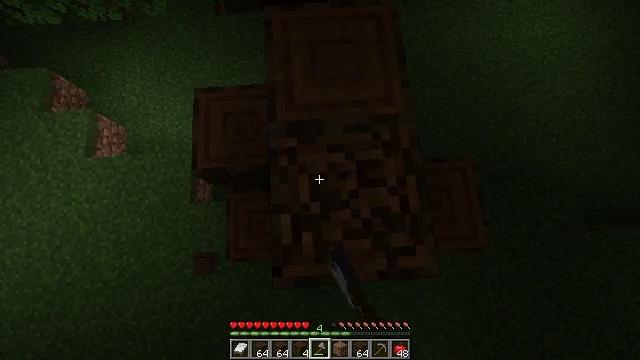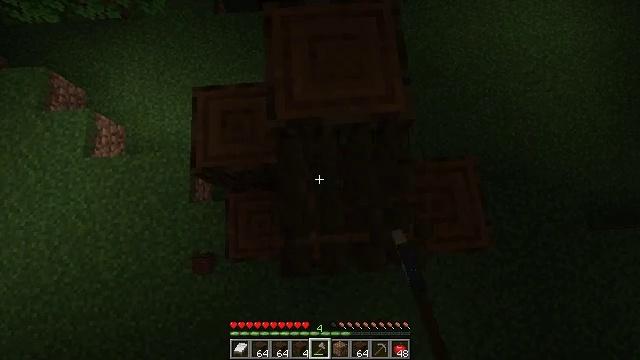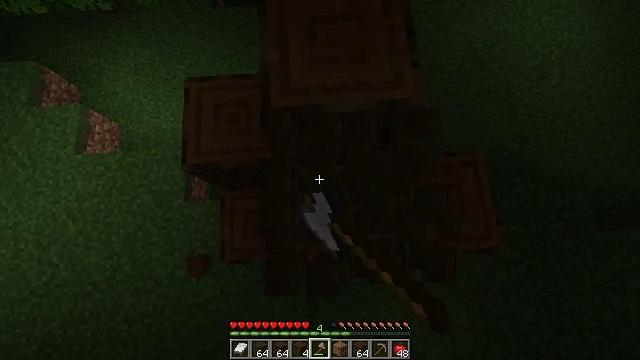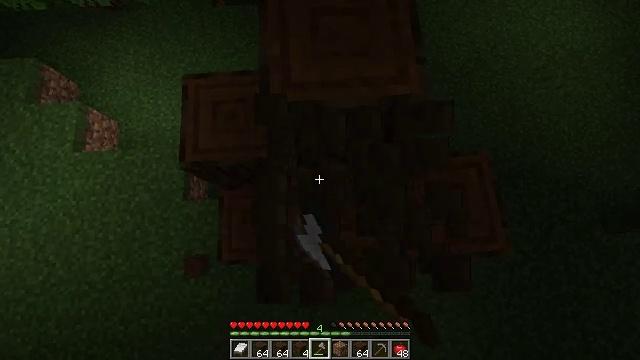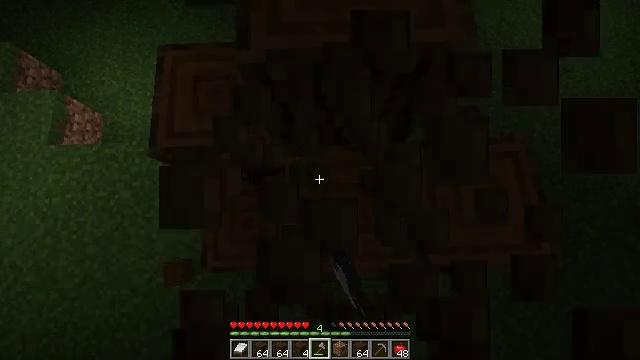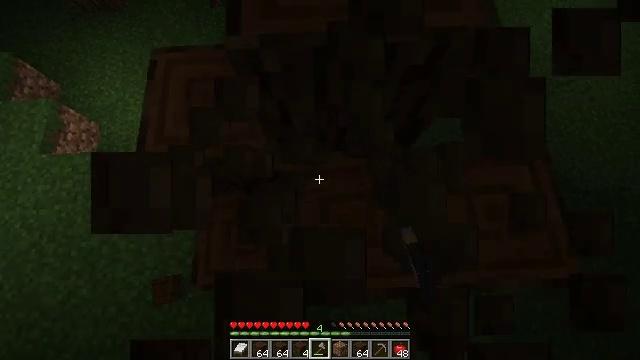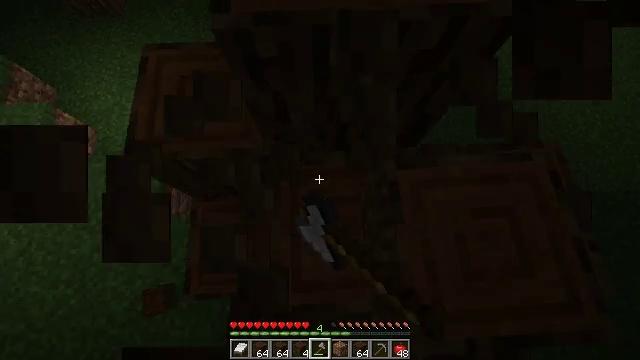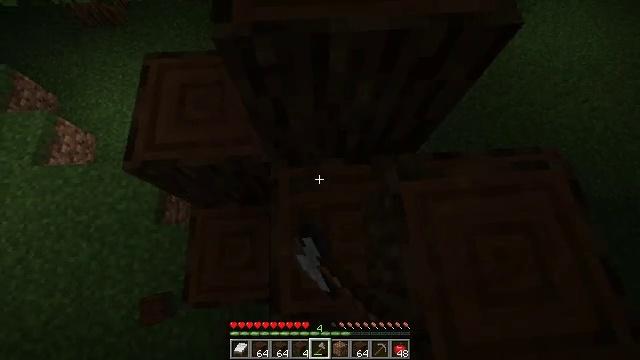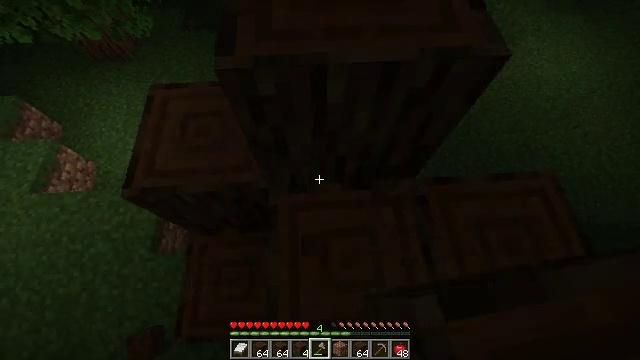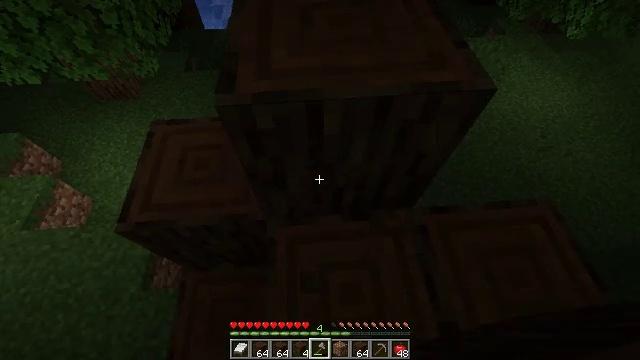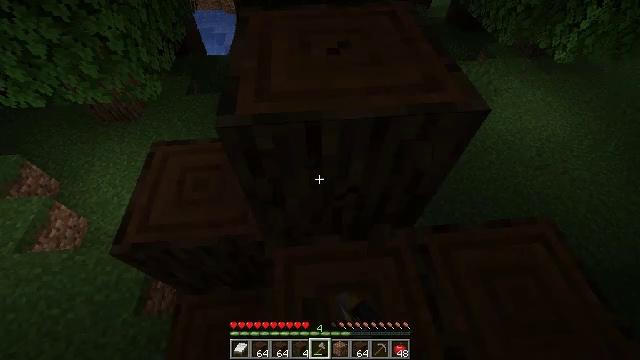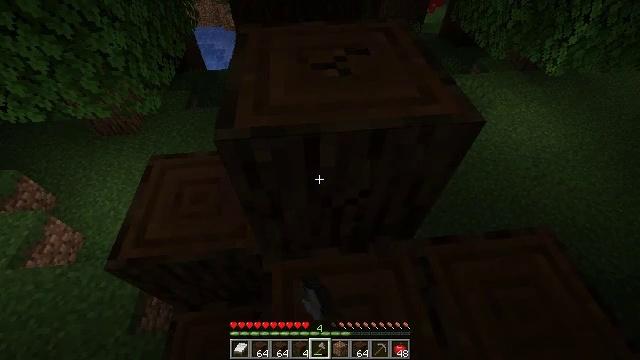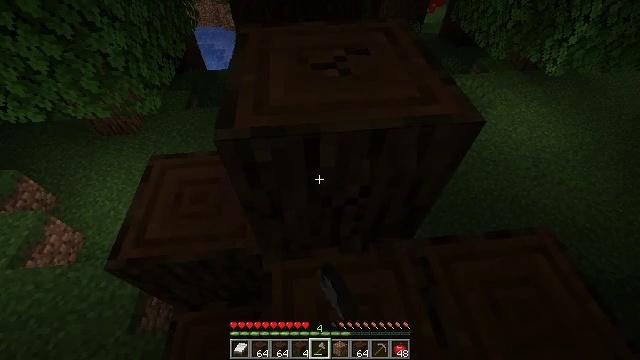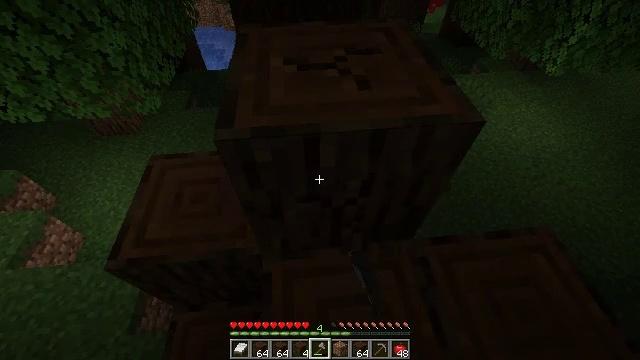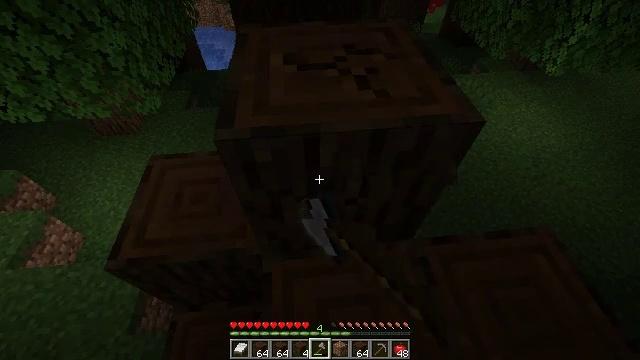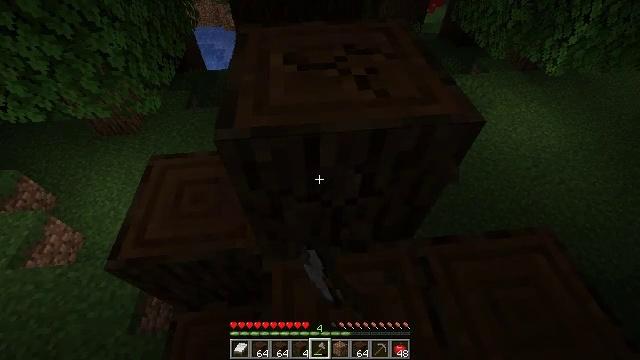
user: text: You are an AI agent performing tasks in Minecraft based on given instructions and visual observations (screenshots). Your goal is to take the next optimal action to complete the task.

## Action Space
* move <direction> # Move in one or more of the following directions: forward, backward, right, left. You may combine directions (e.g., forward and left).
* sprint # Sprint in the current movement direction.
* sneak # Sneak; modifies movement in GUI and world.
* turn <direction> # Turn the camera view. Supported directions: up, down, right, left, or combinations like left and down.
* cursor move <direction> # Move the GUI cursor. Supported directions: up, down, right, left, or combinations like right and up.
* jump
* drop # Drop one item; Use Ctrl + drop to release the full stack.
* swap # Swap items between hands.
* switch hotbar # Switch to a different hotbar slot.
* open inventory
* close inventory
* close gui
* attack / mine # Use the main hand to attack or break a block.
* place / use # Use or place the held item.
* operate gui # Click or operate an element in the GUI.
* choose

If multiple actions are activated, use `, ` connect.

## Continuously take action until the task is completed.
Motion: motion action
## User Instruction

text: Gather dark oak log for crafting.
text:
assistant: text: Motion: attack / mine
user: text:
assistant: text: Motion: attack / mine
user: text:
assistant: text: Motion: attack / mine
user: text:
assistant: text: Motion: attack / mine
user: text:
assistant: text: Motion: turn up, attack / mine
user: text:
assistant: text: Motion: turn up, attack / mine
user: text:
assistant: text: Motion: turn up, attack / mine
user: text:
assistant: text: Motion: turn up, attack / mine
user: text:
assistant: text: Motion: turn right and up, attack / mine
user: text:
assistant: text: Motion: turn up, attack / mine
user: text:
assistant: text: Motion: turn up, attack / mine
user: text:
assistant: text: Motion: attack / mine
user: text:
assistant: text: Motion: attack / mine
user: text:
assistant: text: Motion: attack / mine
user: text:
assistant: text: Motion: attack / mine
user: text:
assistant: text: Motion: attack / mine
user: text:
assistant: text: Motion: attack / mine
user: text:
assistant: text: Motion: attack / mine
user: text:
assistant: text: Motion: attack / mine
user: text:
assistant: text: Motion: attack / mine
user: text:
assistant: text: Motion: attack / mine
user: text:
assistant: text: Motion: attack / mine
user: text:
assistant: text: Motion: attack / mine
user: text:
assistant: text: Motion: attack / mine
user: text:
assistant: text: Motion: attack / mine
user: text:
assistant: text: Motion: attack / mine
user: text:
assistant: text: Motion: attack / mine
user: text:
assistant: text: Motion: attack / mine
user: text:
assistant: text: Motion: turn left and down, attack / mine
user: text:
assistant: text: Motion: turn left and down